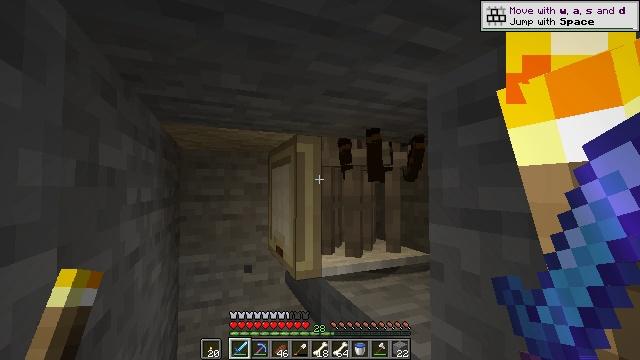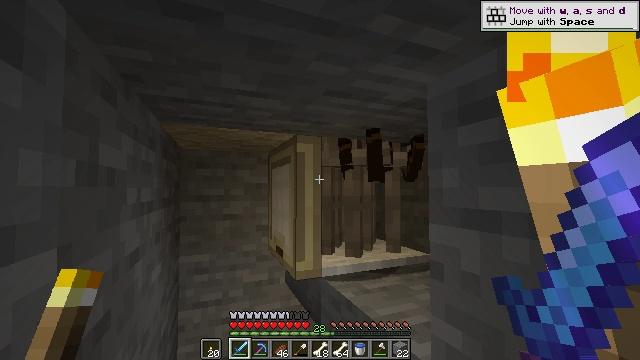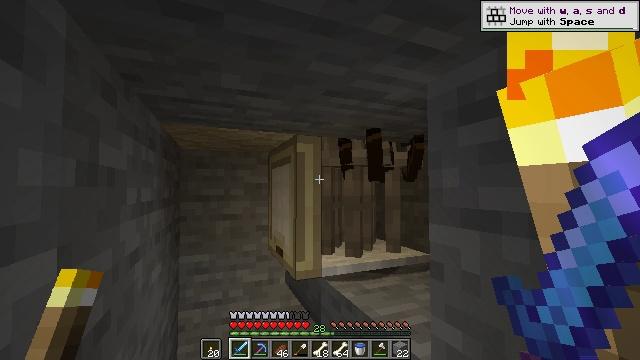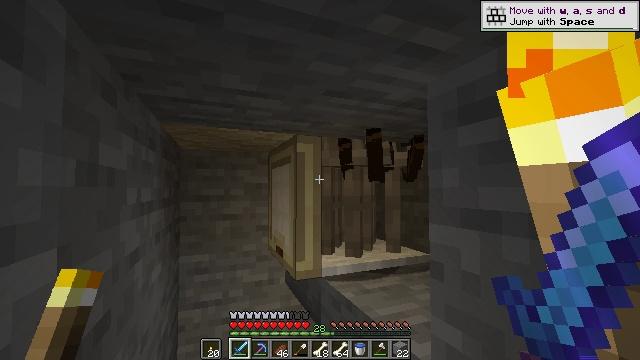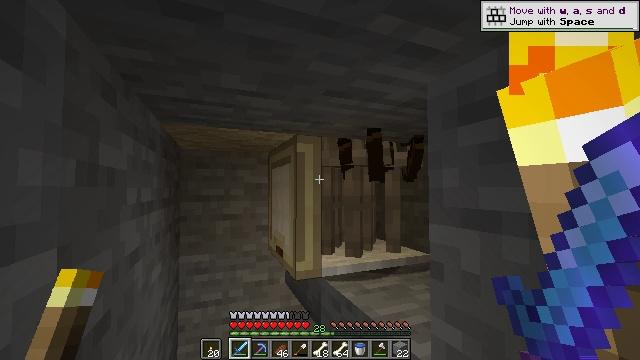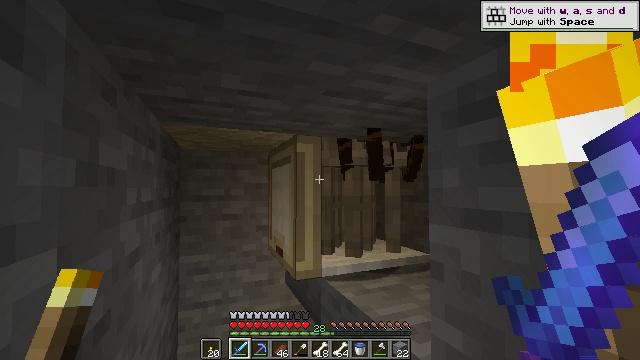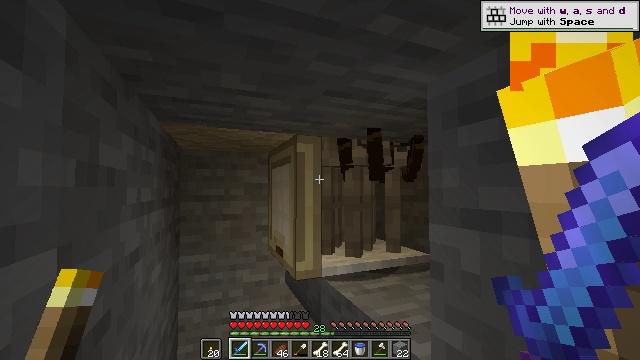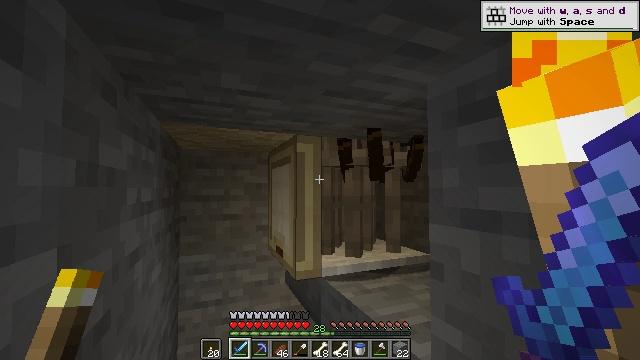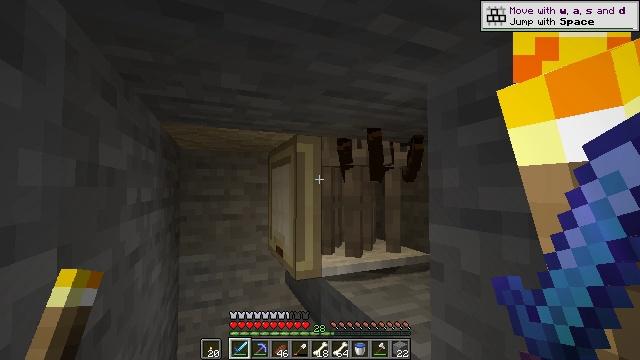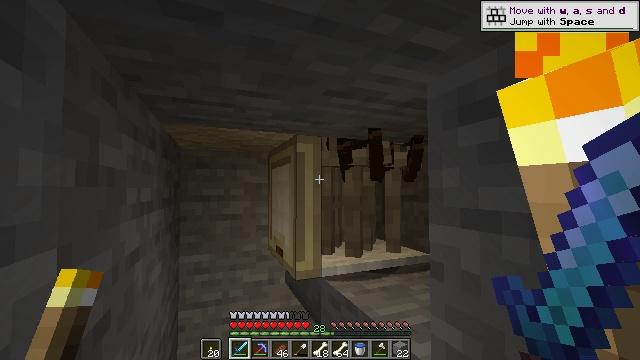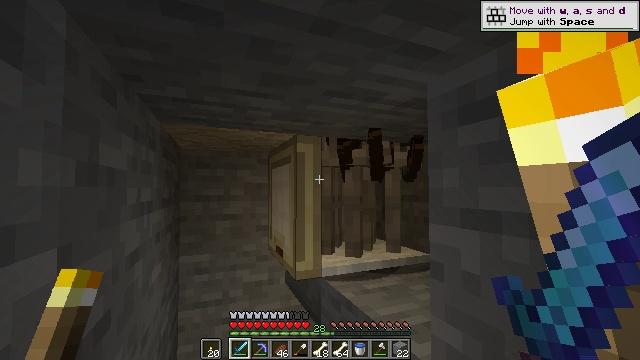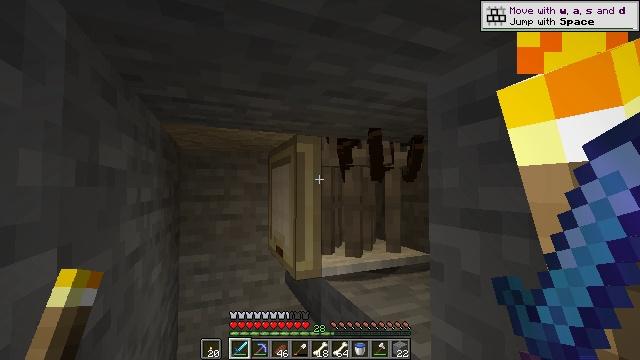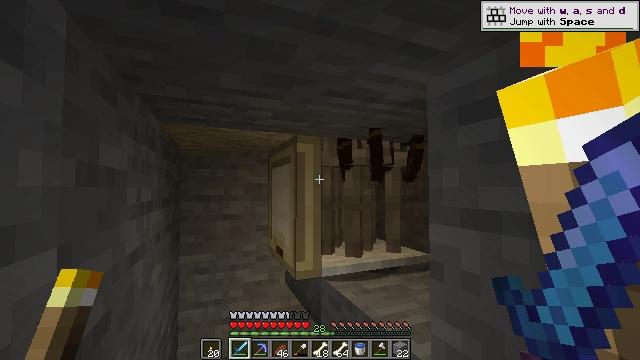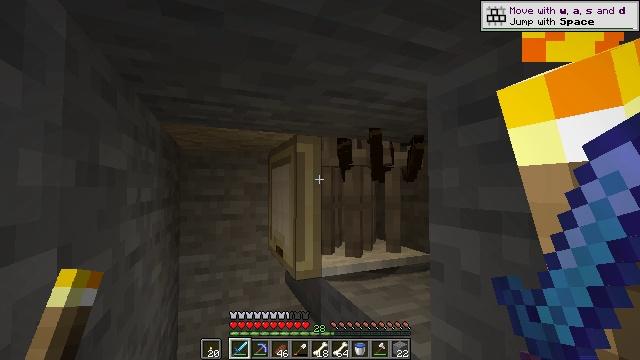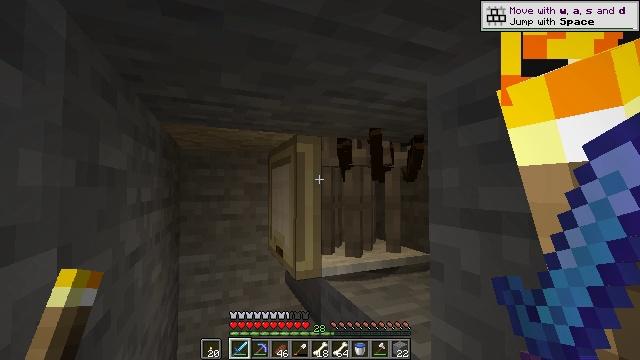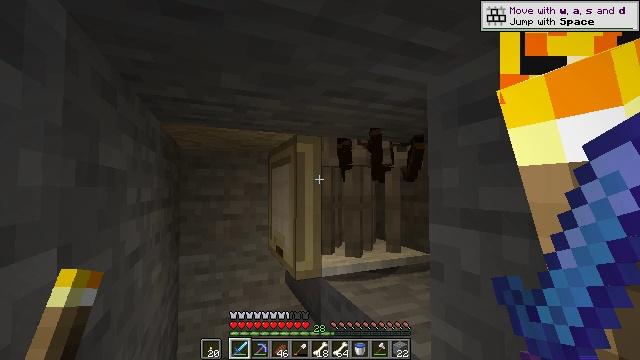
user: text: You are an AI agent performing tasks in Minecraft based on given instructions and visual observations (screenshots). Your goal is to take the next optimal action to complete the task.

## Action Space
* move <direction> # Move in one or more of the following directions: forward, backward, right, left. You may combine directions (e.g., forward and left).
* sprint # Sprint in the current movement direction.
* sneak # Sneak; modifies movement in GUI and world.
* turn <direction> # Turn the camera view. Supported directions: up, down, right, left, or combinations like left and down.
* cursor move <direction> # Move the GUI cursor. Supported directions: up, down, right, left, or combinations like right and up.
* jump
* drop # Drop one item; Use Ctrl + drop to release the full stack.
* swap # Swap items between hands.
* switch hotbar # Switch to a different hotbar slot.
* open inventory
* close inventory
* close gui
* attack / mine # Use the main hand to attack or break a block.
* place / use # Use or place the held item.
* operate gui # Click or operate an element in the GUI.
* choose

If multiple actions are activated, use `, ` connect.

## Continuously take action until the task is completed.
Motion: motion action
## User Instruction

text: Kill mobs.
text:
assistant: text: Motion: no_op
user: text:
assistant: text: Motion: no_op
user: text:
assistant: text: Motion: no_op
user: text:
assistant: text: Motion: no_op
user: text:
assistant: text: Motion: no_op
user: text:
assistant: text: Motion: no_op
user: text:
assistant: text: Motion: no_op
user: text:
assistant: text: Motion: no_op
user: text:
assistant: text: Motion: no_op
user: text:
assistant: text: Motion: no_op
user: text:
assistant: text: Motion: no_op
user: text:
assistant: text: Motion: no_op
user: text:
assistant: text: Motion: no_op
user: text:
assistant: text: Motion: no_op
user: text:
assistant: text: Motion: no_op
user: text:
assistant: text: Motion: no_op
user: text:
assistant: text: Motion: no_op
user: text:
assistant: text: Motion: no_op
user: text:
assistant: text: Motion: no_op
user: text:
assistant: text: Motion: no_op
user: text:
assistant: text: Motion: no_op
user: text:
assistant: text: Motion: no_op
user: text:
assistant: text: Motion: no_op
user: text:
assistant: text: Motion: no_op
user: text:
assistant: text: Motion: no_op
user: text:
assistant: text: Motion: no_op
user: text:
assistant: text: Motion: no_op
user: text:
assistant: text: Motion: no_op
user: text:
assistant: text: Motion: no_op
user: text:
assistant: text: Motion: no_op